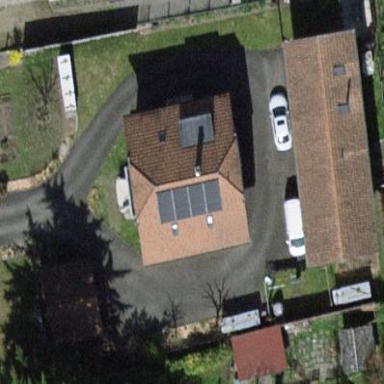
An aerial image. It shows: Detached building with half-hipped roof made of tiles oriented across.